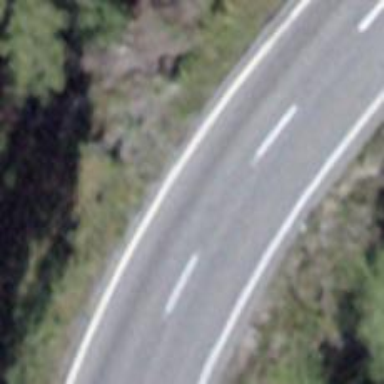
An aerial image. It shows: Asphalt road classified as primary highway.